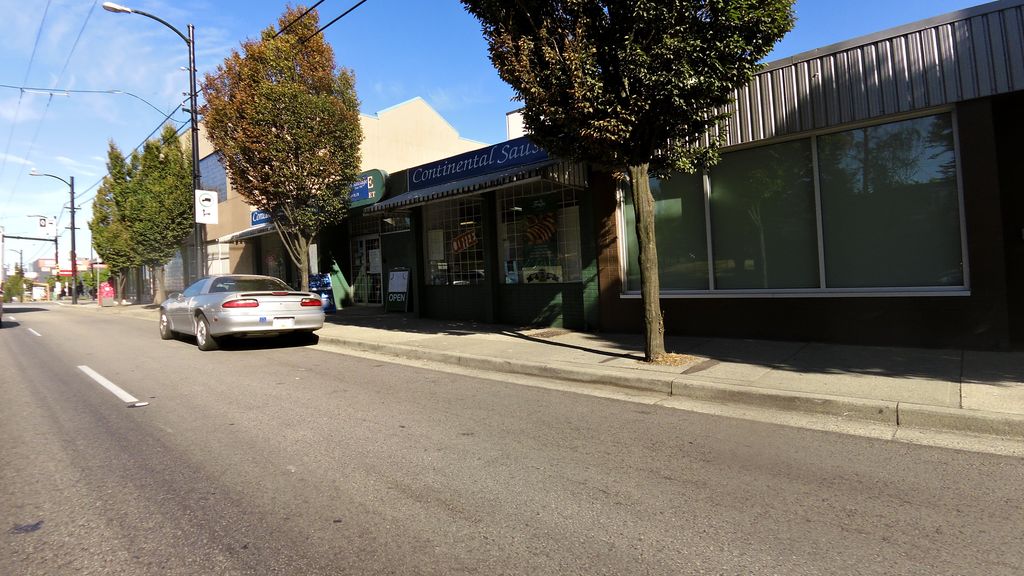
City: vancouver